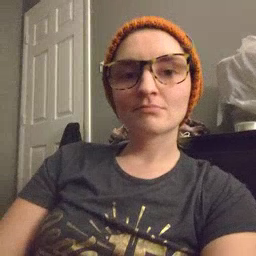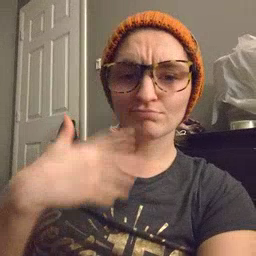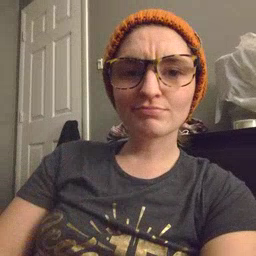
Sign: sad